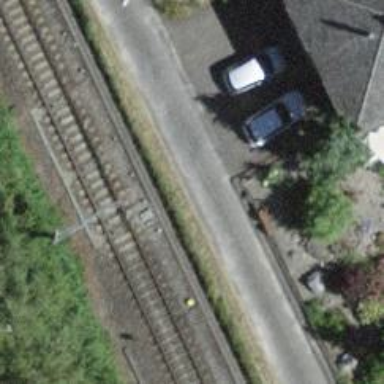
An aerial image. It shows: Railway switch.